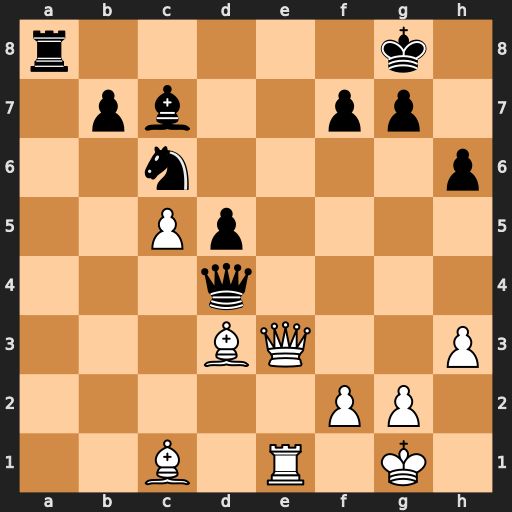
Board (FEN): r5k1/1pb2pp1/2n4p/2Pp4/3q4/3BQ2P/5PP1/2B1R1K1
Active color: w
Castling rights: -
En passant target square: -
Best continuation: Qe8+ Rxe8 Rxe8#